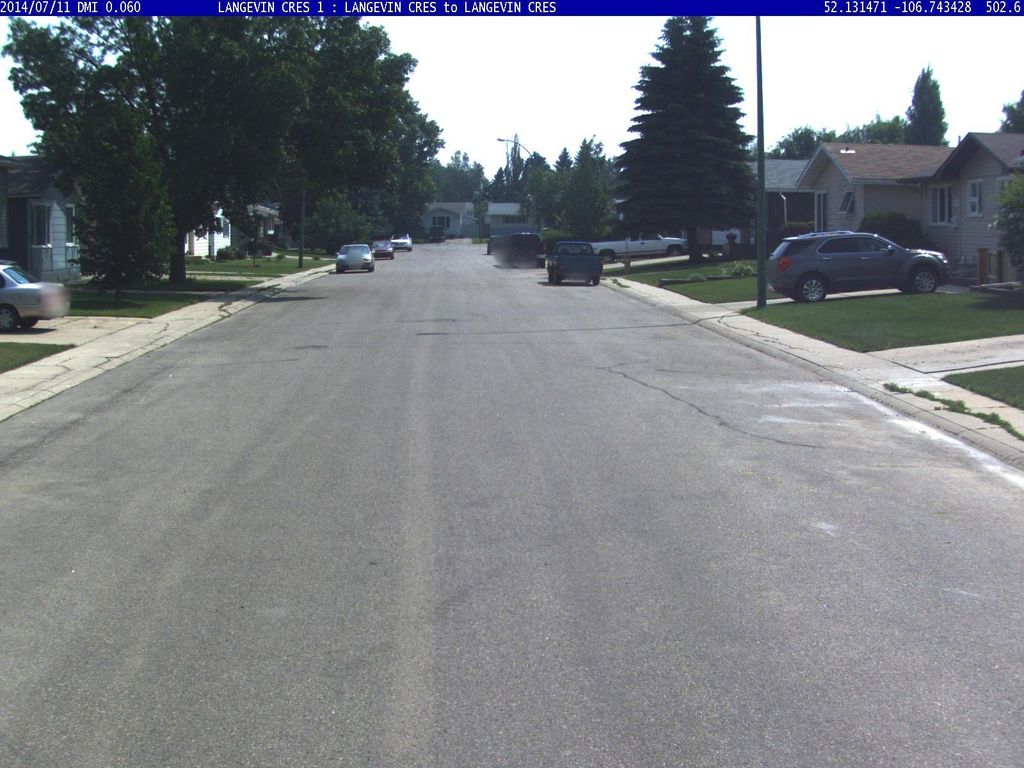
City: saskatoon